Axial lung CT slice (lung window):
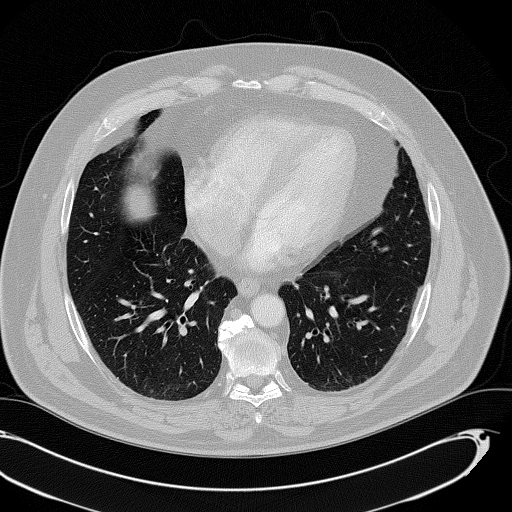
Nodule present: no